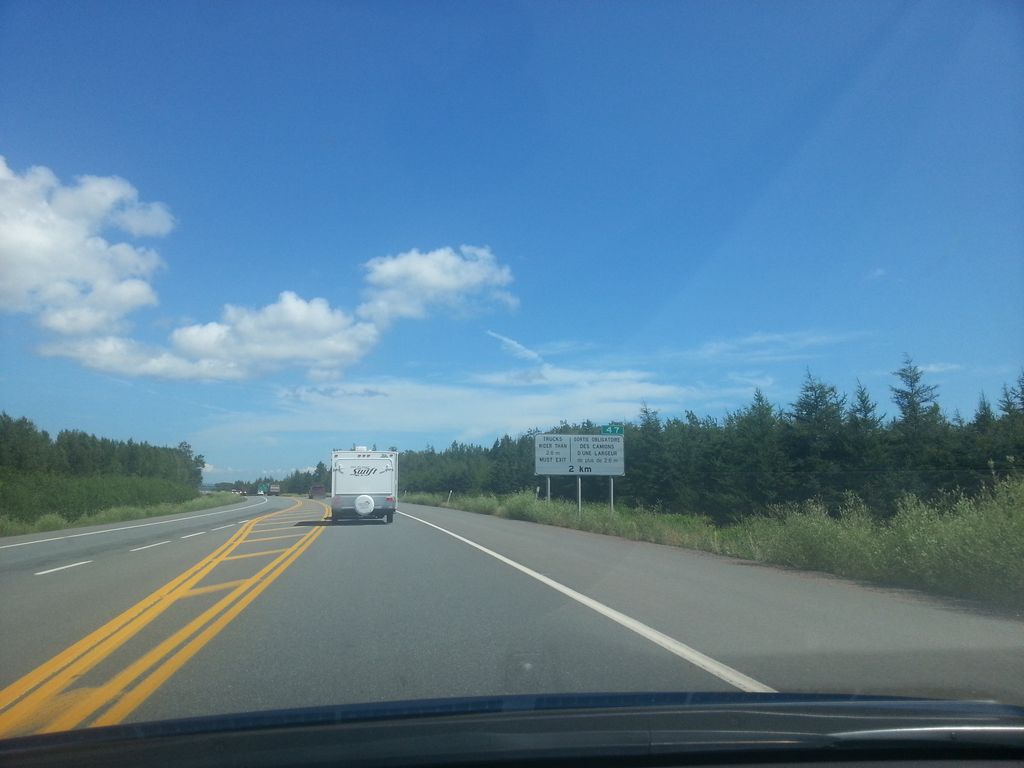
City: charlottetown